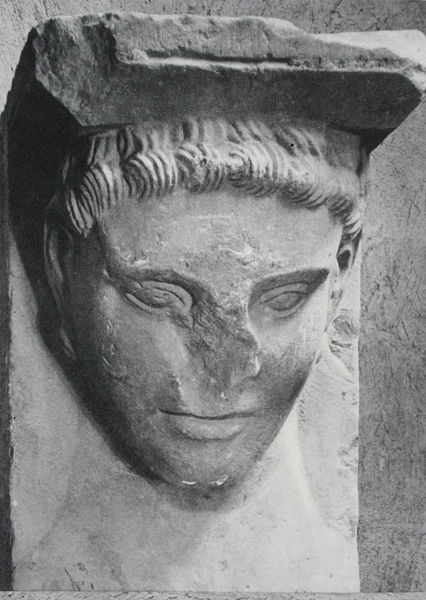
Titel: Konsole mit Jünglingskopf - Skulptur für die Brückentoranlage von Capua
Standort: Capua
Institution: Museo Campano
Schlagwörter: dunkel, kopf, kämpfer, mann, schatten, gelb, sitzen, grau, haar, hell, hintergrund, hut, licht, marmor, mund, nase, ohr, pfeiler, schwarz, stirn, säule, weiss, blick, mütze, wand, augen, falten, gesicht, kragen, rahmen, sockel, stein, ärmel, hals, portrait, porträt, sonne, auge, haare, frontal, locken, ohren, schultern, skulptur, statue, relief, schrift, seitlich, wellen, graphik, schattierung, rand, streng, büste, platte, plinthe, junge, geschlossen, foto, fotografie, unten, pink, stütze, antike, buch, linie, druck, schwarzweiss, stich, überschrift, krause, kapitell, photo, gemäuer, sims, kaputt, griechisch, haaransatz, konsole, mandel, männerkopf, römisch, kollonade, ahmen, konturiert, beschädigt, randr, halbrelief, augen mund, tirn, nasenrücken, skulptu, portriat, gemeisselt, anitikisch, jahreszhal, munds, rdunkel, mandelaugen, teilfigur